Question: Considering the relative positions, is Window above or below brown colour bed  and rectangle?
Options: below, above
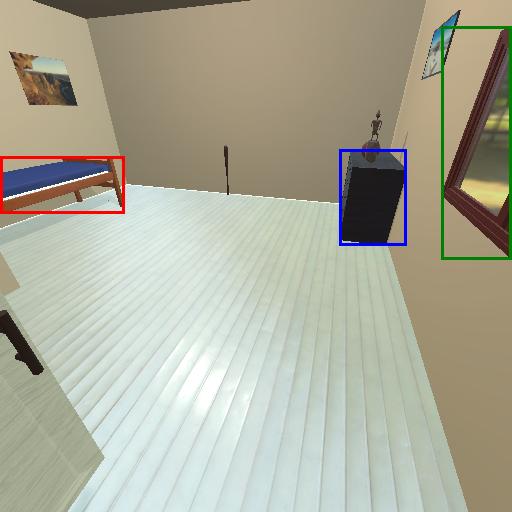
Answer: below